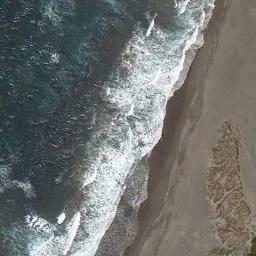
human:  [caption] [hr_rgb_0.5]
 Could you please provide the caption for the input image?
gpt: The huge waves beat against the beach .

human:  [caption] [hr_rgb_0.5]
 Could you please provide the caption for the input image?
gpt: The beach with brown sand and the color of the seawater is dark blue .

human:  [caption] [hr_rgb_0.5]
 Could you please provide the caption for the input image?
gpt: There are footprints by the beach .

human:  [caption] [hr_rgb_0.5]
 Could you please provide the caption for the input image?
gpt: Deep blue sea, White waves and taupe beach .

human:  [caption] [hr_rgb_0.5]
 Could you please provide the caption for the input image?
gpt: There are water marks on the beach .